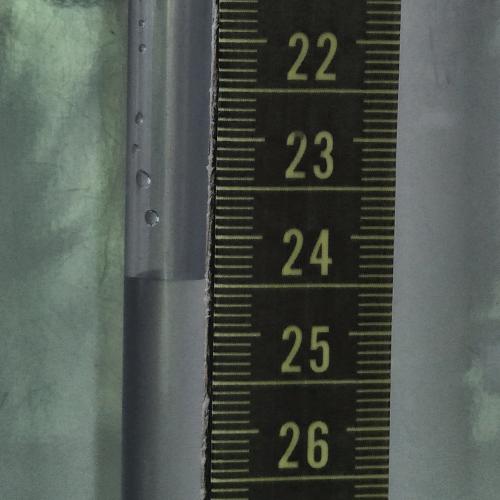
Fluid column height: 24.4 cm